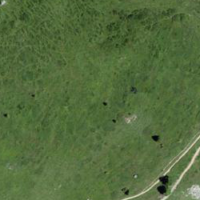
EUNIS habitat code: 26
Species observed at this site:
Vaccinium vitis-idaea